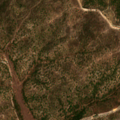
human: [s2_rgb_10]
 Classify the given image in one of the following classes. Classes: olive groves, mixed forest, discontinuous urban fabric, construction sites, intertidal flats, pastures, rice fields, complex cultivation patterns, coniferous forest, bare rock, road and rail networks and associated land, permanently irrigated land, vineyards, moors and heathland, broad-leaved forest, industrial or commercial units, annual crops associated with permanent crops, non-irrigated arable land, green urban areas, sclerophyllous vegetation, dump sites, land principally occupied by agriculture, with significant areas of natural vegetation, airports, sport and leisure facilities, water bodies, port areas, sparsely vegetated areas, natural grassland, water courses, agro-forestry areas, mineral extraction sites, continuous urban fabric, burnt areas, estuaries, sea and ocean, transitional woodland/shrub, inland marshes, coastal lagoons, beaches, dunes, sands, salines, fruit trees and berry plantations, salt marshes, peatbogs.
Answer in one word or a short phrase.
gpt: non-irrigated arable land, broad-leaved forest, transitional woodland/shrub